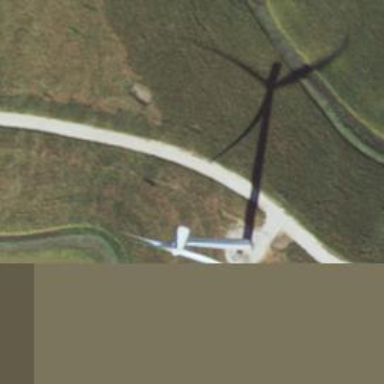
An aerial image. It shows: Wind generator powered by horizontal-axis wind turbine.